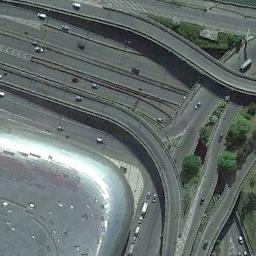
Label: overpass